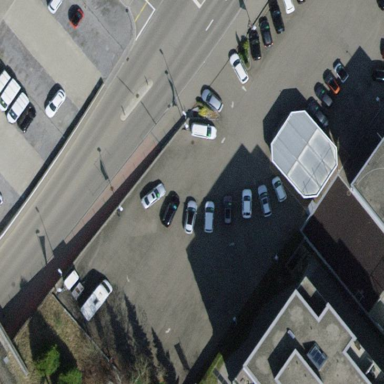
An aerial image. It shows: Retail area with car shop.